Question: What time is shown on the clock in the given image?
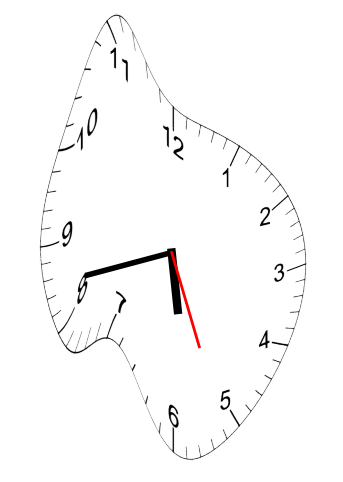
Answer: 05:42:26